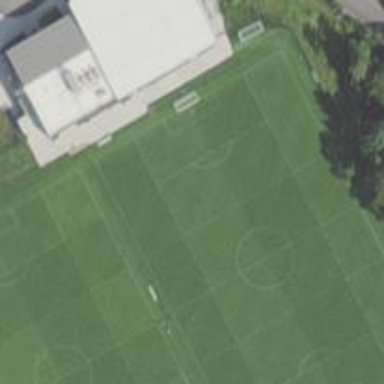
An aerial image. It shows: Soccer pitch for outdoor sports and leisure activities.